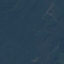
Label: Forest